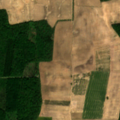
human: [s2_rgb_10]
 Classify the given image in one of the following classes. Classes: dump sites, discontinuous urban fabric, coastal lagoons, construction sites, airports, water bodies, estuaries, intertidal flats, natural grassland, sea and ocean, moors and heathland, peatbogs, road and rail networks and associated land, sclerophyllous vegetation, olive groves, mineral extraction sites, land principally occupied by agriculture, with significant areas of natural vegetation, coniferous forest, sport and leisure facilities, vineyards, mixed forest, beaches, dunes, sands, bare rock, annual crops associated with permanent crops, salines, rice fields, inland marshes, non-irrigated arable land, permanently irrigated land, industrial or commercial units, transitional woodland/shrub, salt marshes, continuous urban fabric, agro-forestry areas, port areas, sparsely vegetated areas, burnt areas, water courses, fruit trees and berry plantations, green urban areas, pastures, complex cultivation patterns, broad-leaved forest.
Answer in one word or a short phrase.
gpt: non-irrigated arable land, broad-leaved forest, mixed forest, transitional woodland/shrub